Aerial crown-view tile of a tropical tree (Barro Colorado Island, Panama), acquired 20240716:
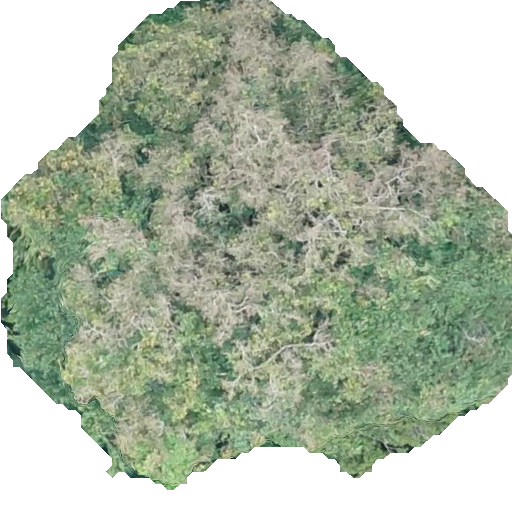
Species: Hieronyma alchorneoides
GBIF accepted scientific name: Hieronyma alchorneoides
Crown area: 283.196 m²